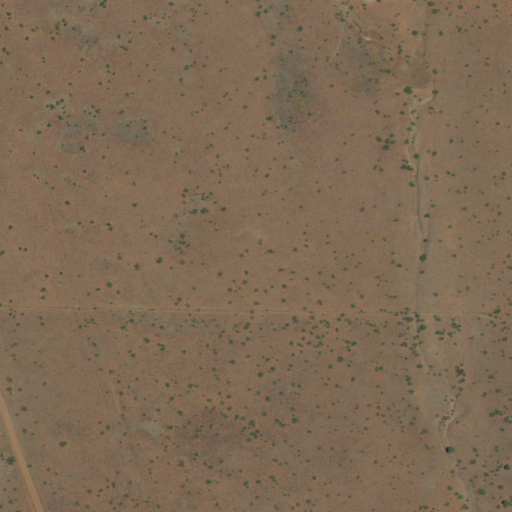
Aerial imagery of bench in New Mexico named Mud Spring Mesa containing grassland and shrub